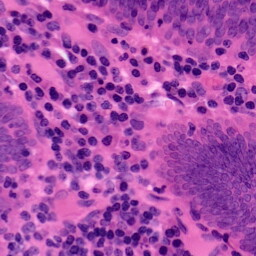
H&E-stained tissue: Colon